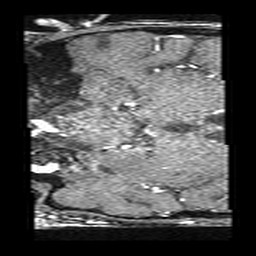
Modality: angio
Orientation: coronal
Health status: ill
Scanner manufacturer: siemens
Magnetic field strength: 3 T
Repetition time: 0.022 s
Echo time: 0.00401 s